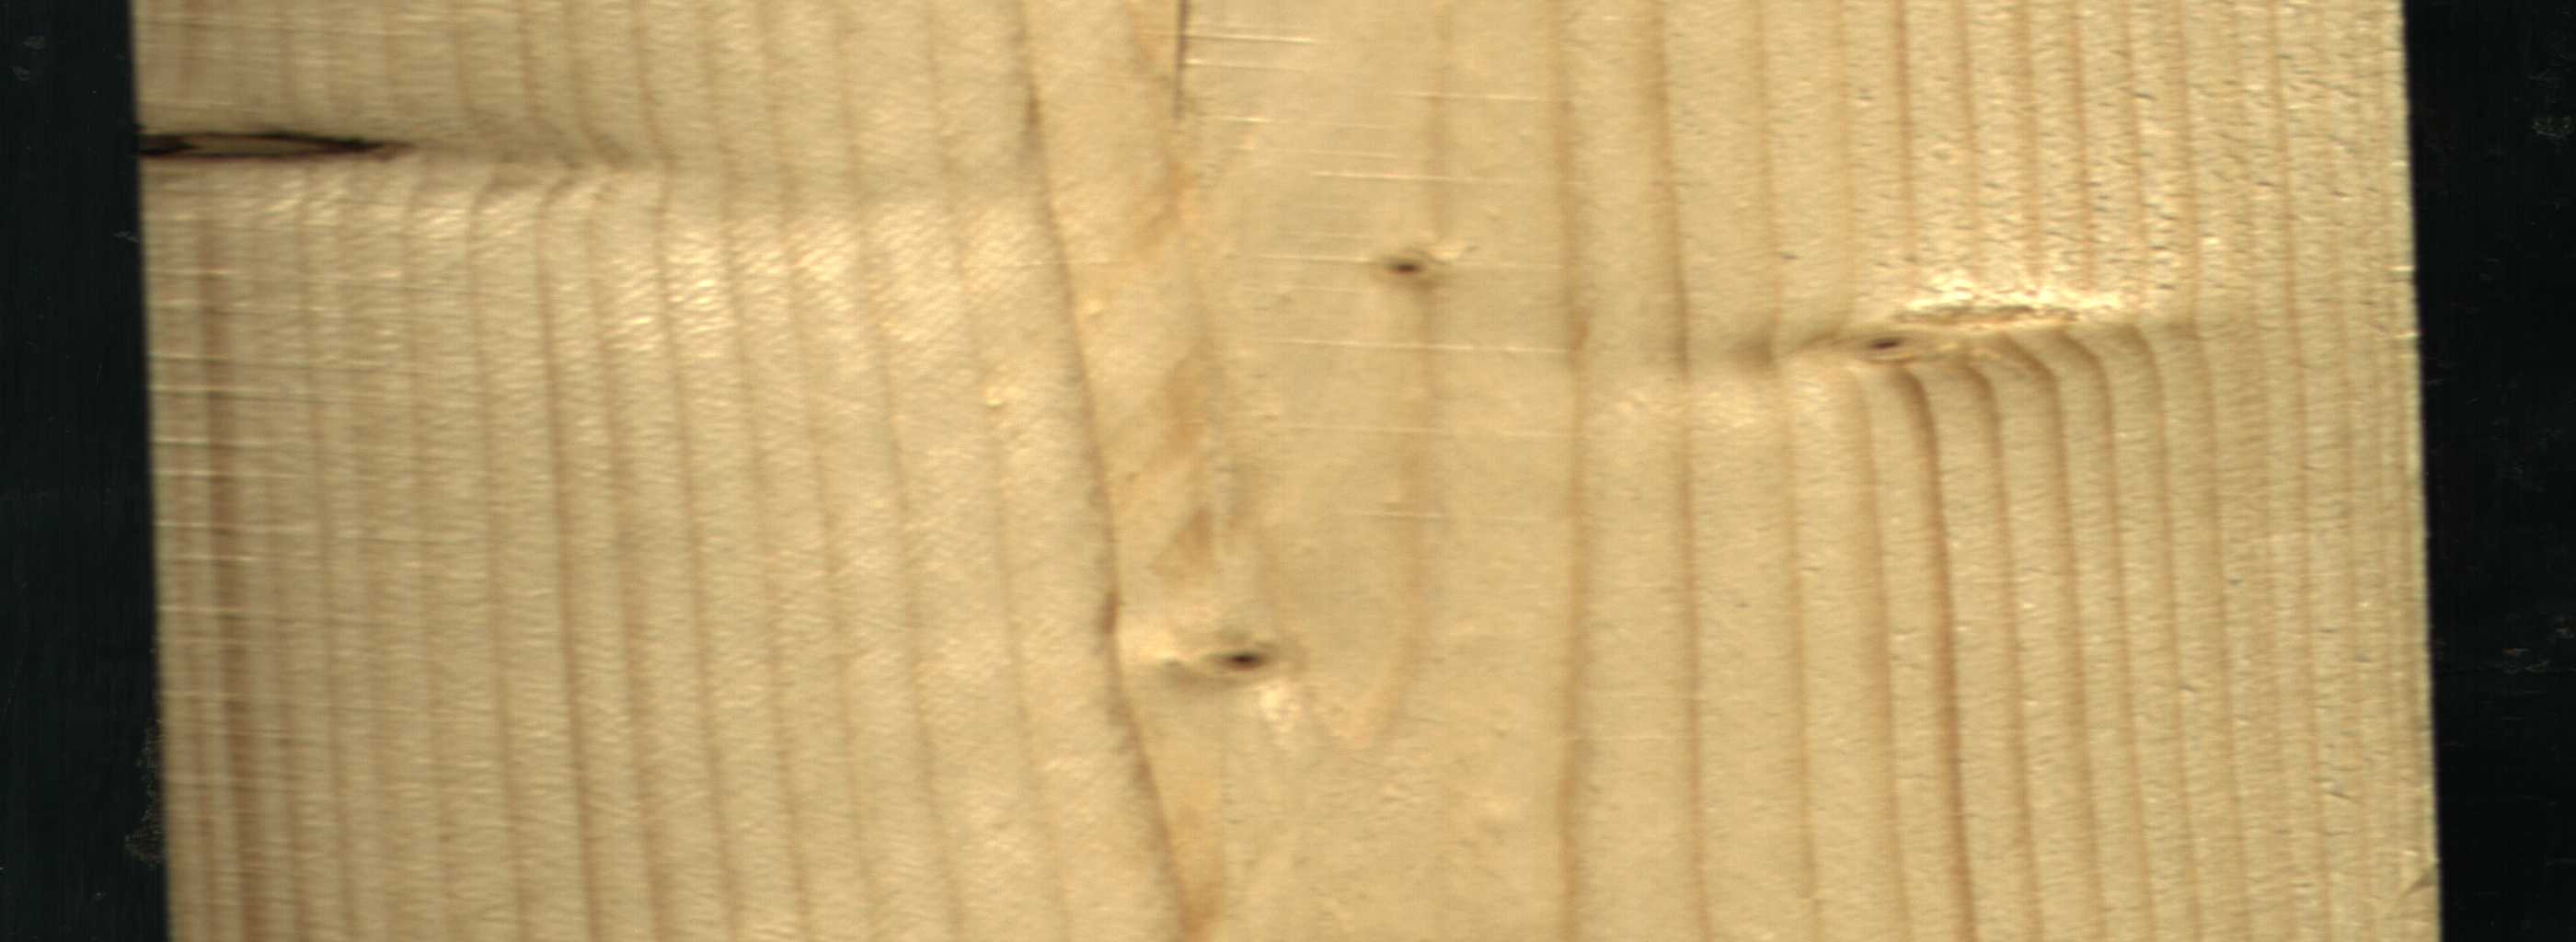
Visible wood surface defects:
Crack
Crack
Dead_Knot
Live_Knot
Live_Knot
Live_Knot